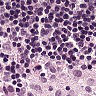
Metastatic tissue present: no